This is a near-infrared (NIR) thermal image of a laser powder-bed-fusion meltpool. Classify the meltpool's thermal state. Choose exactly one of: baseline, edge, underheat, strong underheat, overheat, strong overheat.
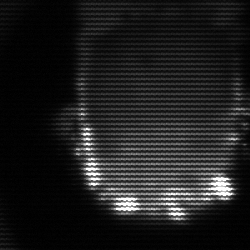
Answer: baseline